Question: I'm trying to find the control that enables the horizontal scrolling with little dot navigation like the weather app has in iOS.
I can't seem to find it, and I'm assuming it exists because I see the exact same implementation in a ton of apps.
Bonus points if you can link to a Xamarin or Objective-C example (Xamarin preferred).

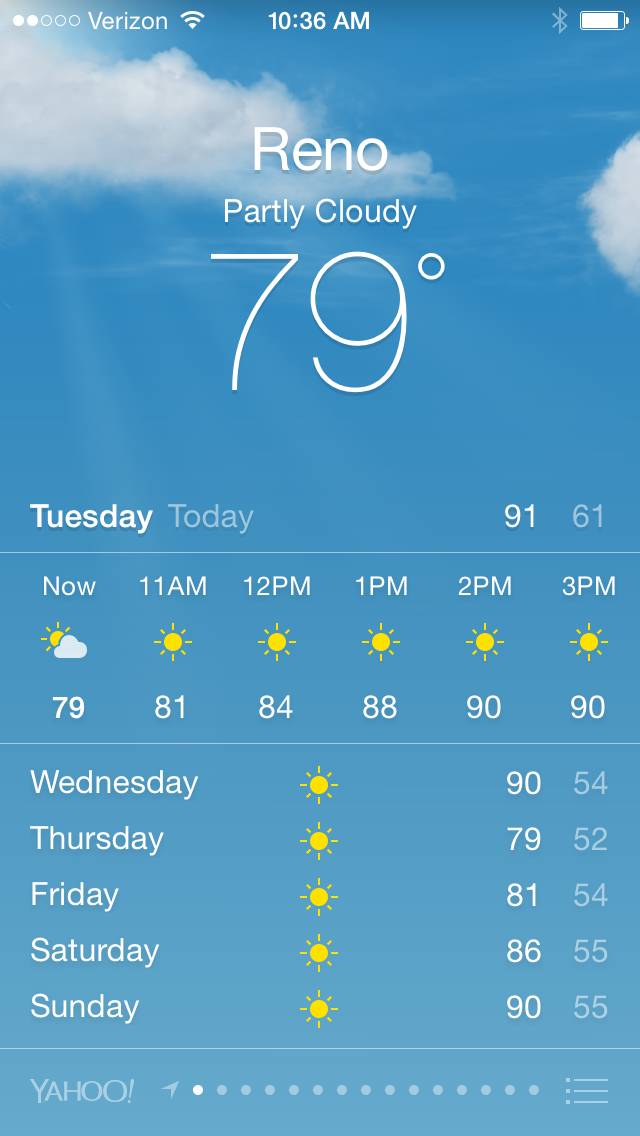
Answer: This is the UIPageViewController component, which is documented here:
<URL>
...and a thorough example follows below:
<URL>
Hope this provides the functionality you're looking for, but I'm pretty sure it's the same component.